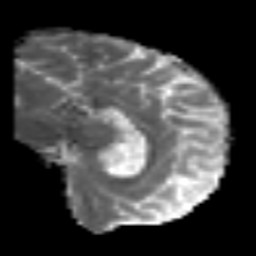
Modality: MD
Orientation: sagittal
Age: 54
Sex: male
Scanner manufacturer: siemens
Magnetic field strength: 3 T
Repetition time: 6.1 s
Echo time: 0.101 s